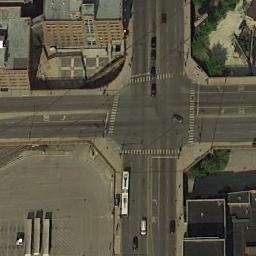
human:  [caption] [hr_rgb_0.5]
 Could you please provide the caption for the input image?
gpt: There are several cars at the intersection .

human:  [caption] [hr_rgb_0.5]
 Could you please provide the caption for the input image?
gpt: An intersection with sparse traffic is between some buildings and clearings .

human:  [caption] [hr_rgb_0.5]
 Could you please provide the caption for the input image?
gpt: There is a green space beside the crossroads .

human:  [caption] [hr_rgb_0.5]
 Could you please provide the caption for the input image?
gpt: There are several moving vehicles on the road at the intersection, With many buildings and some trees around the intersection .

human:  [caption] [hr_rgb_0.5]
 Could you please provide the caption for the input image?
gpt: An intersection beside an empty land .